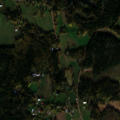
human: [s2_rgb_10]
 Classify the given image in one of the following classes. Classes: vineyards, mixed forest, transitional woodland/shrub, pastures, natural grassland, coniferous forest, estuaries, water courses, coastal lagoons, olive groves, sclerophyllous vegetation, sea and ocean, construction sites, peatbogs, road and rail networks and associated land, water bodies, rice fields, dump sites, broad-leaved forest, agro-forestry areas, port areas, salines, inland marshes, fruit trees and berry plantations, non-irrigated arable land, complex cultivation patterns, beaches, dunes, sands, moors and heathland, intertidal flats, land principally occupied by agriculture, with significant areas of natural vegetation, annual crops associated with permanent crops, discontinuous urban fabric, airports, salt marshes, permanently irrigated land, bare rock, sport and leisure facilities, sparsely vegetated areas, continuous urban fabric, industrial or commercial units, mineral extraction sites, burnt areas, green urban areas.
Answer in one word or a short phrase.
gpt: land principally occupied by agriculture, with significant areas of natural vegetation, coniferous forest, mixed forest